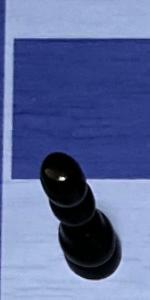
Label: Pawn_Black